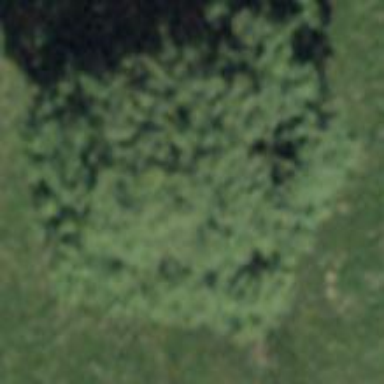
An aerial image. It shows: Row of trees in natural setting.